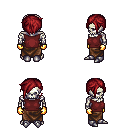
a pixel art fantasy rpg character, male body template, skeleton, maroon sleeveless shirt, robe skirt, brunette pixie cut hairstyle, gold gloves, metal boots, four views (front, back, left, right), 2x2 character sprite sheet, small pixel art, hard edges, no anti-aliasing